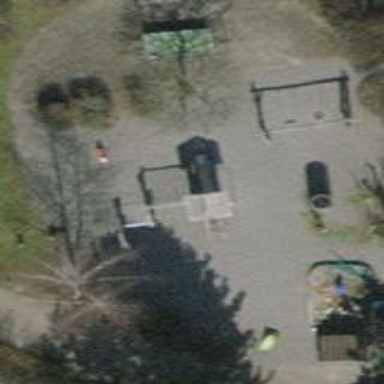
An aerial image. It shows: Playground area for leisure activities on the land.